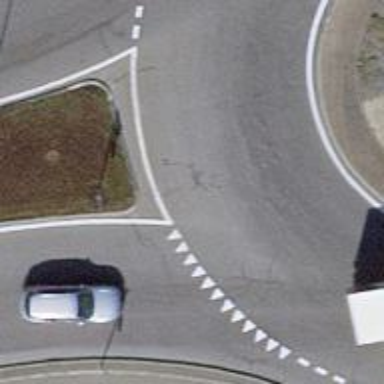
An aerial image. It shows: Secondary road with asphalt surface leading to roundabout junction.